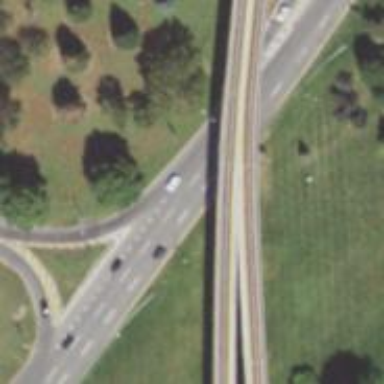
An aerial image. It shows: Motorway junction.